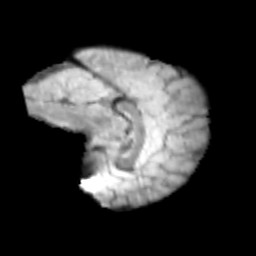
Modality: T2w
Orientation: sagittal
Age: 11
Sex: male
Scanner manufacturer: siemens
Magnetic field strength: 3 T
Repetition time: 3.8 s
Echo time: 0.07 s